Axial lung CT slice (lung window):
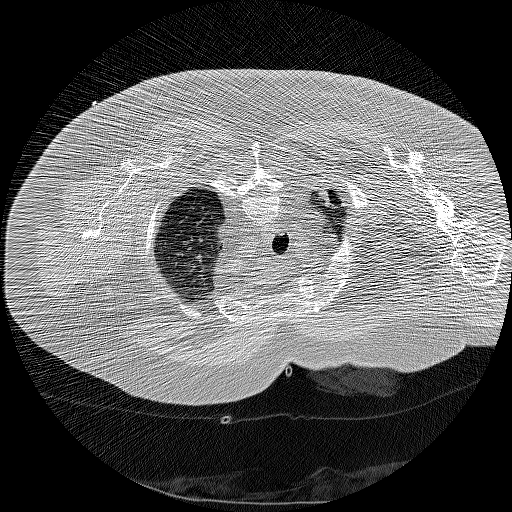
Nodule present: yes
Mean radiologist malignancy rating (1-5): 5